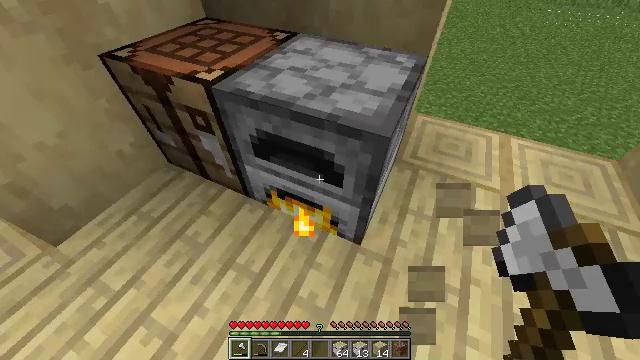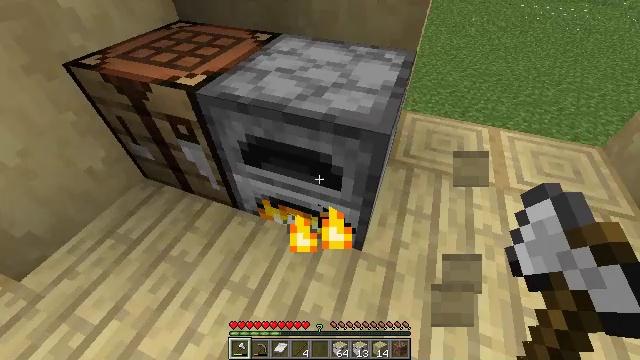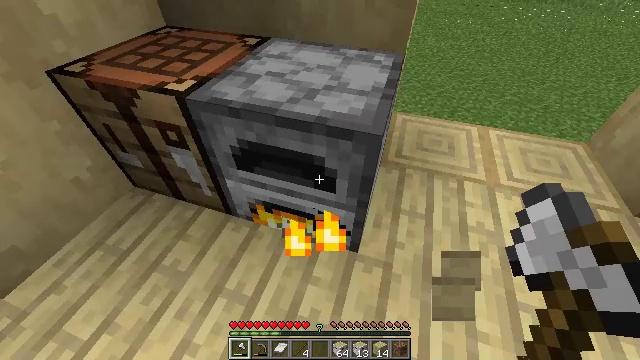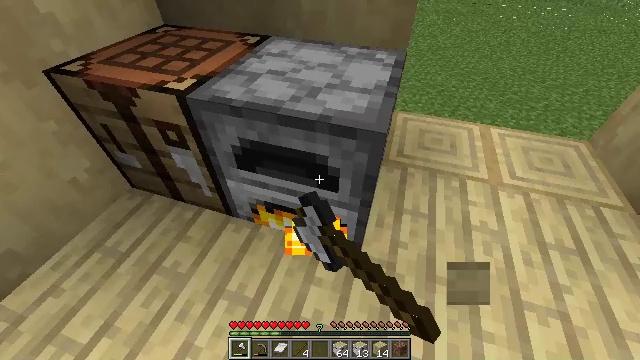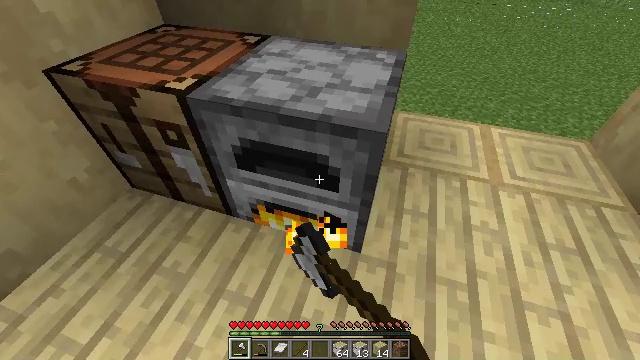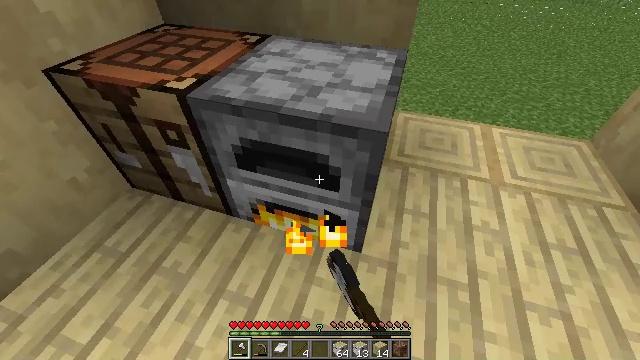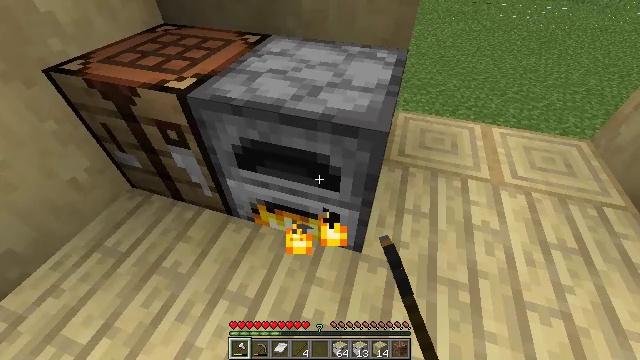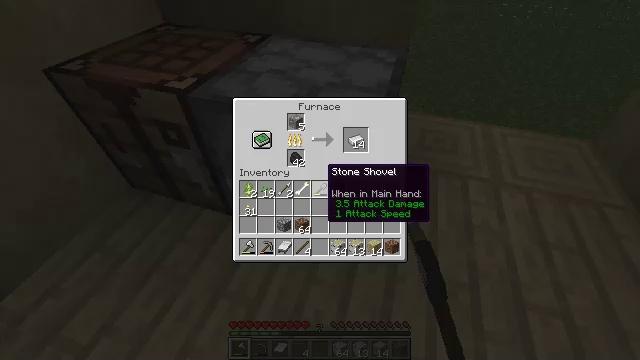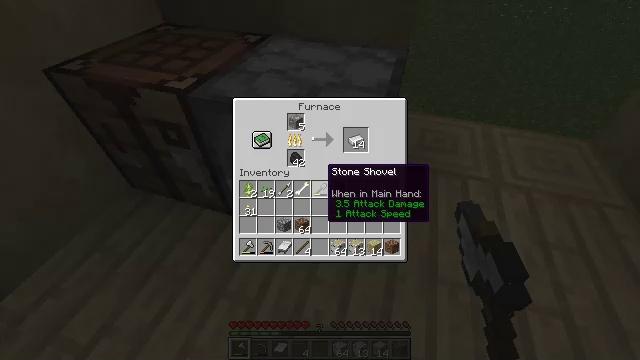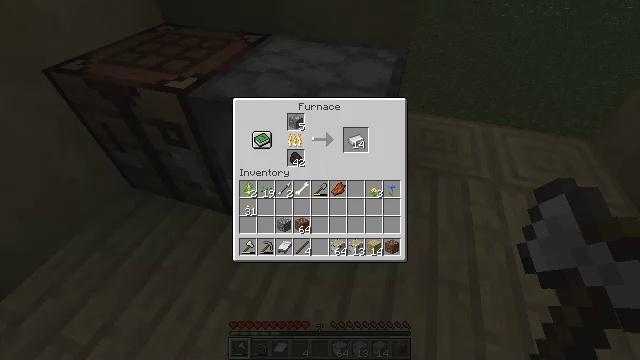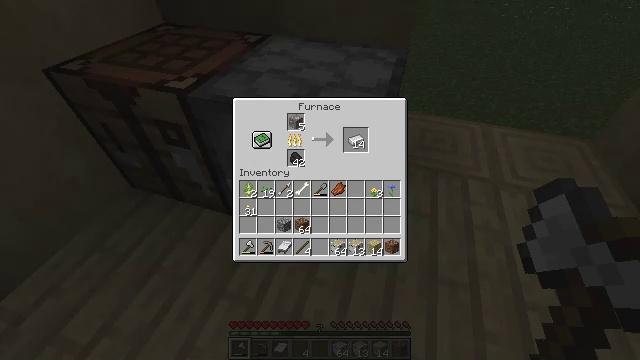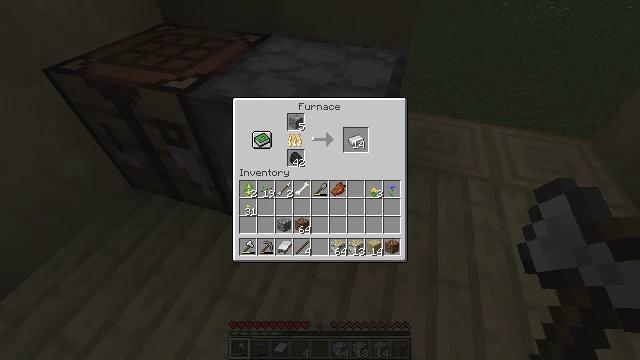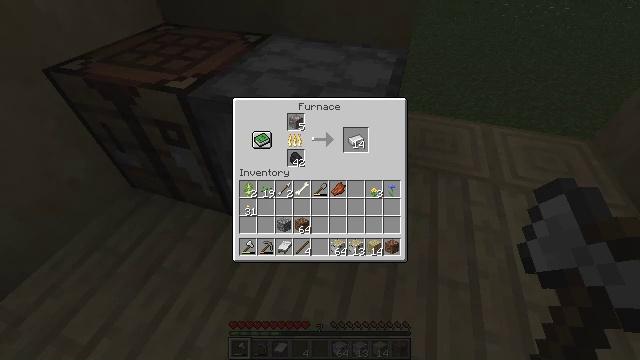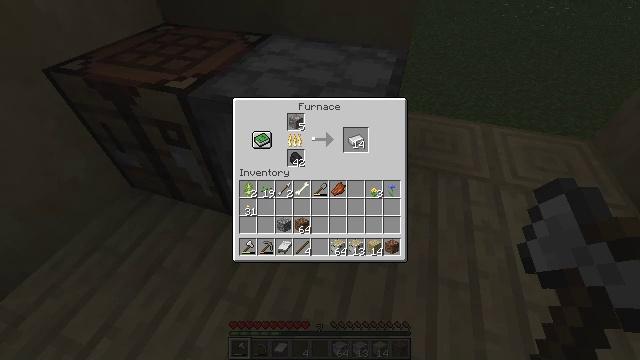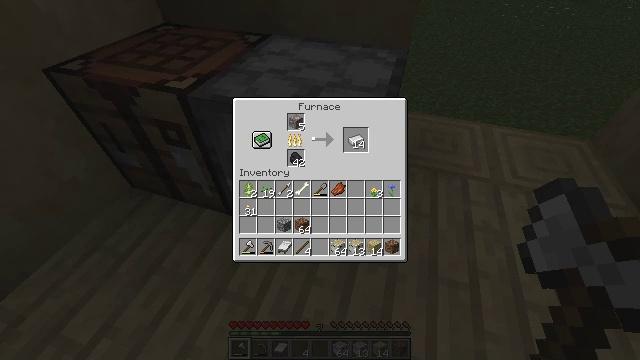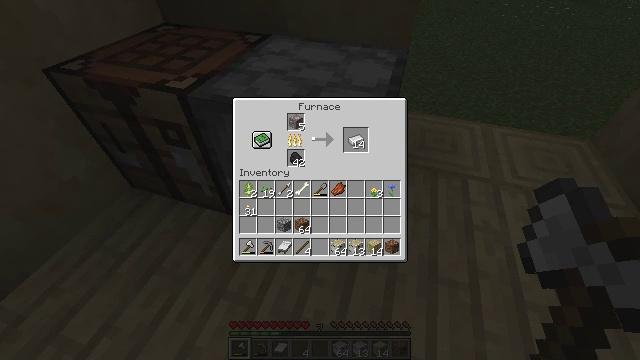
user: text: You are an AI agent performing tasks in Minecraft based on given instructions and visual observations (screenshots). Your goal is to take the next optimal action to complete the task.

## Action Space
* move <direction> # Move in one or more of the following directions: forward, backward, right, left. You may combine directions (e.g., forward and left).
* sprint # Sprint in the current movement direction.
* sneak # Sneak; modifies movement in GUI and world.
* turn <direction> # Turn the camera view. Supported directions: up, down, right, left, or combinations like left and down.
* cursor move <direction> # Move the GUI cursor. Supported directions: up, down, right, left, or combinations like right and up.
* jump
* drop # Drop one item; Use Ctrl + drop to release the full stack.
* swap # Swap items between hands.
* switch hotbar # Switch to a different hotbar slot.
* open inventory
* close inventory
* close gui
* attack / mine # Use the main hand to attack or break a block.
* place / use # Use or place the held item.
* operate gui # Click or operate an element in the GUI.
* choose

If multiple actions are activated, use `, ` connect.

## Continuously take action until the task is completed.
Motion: motion action
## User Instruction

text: Turn iron ore into an iron ingot.
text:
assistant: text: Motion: turn right and up
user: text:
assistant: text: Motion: turn right, use / place
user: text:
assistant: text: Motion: use / place
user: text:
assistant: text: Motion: use / place
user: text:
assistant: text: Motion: use / place
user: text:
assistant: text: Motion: no_op
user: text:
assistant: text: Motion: open gui
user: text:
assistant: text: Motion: no_op
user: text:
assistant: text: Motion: no_op
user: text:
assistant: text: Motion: no_op
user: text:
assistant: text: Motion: no_op
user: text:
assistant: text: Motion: no_op
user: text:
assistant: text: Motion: no_op
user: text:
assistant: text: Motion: no_op
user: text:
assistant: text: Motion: no_op
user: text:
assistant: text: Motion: no_op
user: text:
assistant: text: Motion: no_op
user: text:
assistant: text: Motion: no_op
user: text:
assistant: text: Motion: sneak
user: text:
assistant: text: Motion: sneak
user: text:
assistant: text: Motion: sneak
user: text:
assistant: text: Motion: sneak
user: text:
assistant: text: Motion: sneak, operate gui
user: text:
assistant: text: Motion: sneak, operate gui
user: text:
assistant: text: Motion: sneak, operate gui
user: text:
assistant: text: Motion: sneak
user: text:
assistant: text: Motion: sneak
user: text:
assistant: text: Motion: sneak